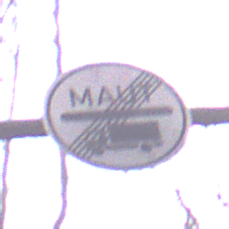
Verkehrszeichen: EndeMautpflicht
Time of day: Midday
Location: Outdoor (Nature)
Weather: Overcast
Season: Autumn
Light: Natural